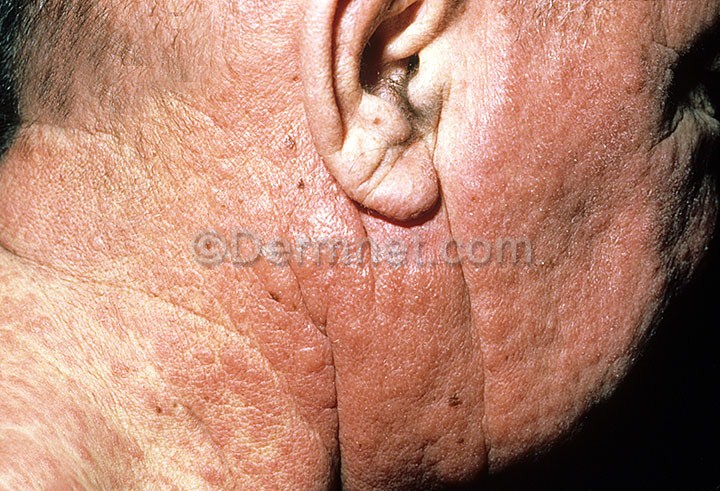
Disease: Actinic Keratosis Basal Cell Carcinoma and other Malignant Lesions